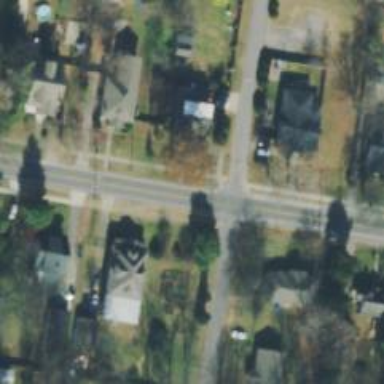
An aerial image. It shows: Unmarked road crossing.